Question: Sorry for the title, it's a hard issue to summarise. At the moment, I have a website which looks like this:

(as you can tell, it is inspired by Metro). I have uploaded it to jsfiddle here: <URL>
The div surrounding everything (represented by a dotted border) resizes to fit the user's browser window and I want the buttons (which are simply coloured divs) to do the same but can't figure out how. At the moment, they're in place using absolute positioning and based on a particular screen size. I would like them to keep the same layout but resize along with the container div.
I've experimented with liquid values in CSS, but I can't get the positioning right.
Please help.
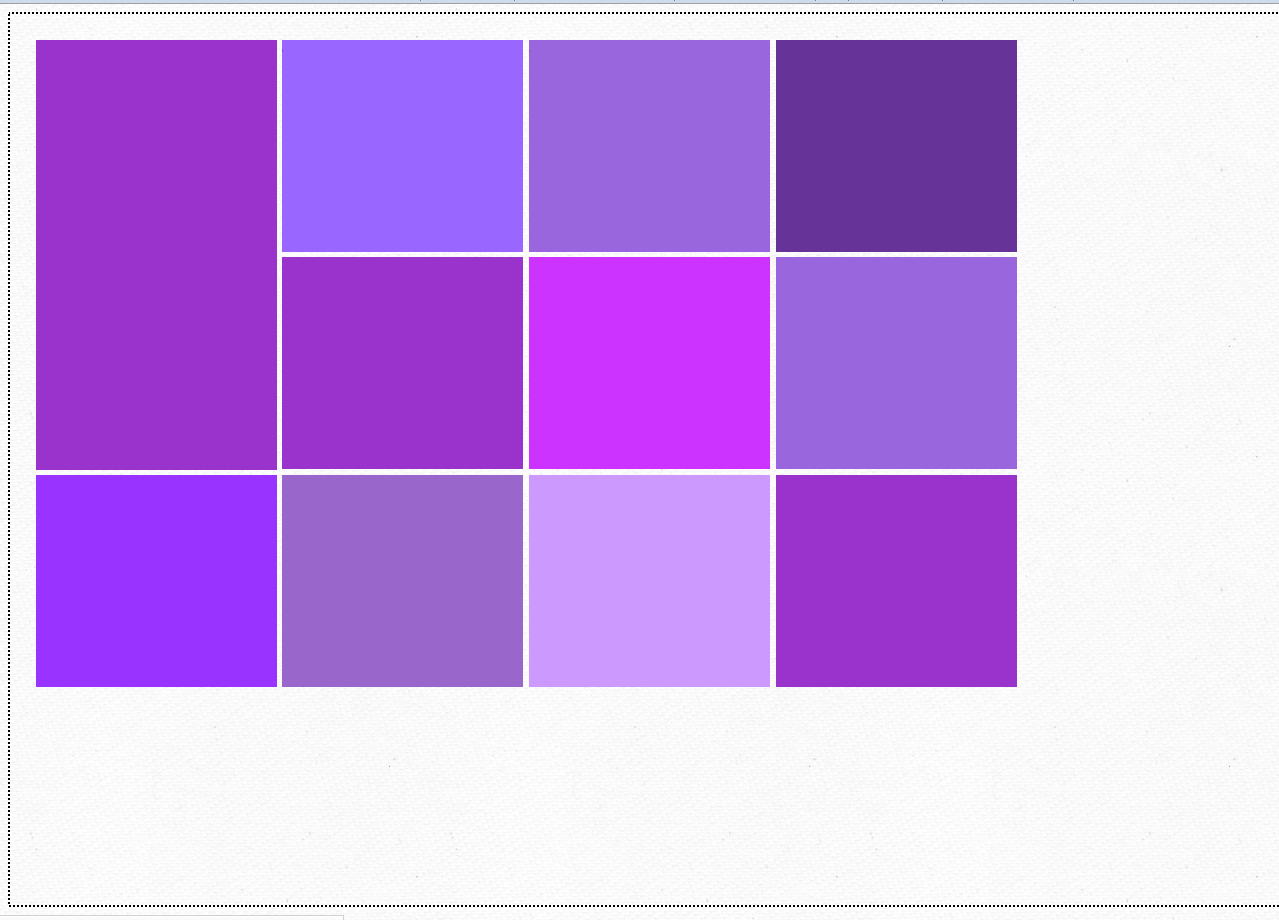
Answer: Use only percentages instead of pixels for your dimensions (including margins). At resize you only have to resize the surrounding div, and the content should take the right dimensions.